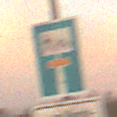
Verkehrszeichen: SackgasseRadverkehrFussgaengerDurchlaessig
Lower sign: HinweisGeaenderteVorfahrtVerkehrsfuehrungVerkehrsregelung3
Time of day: SunriseSunset
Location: Outdoor (Nature)
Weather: PartlyCloudy
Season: NotSpecified
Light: Natural